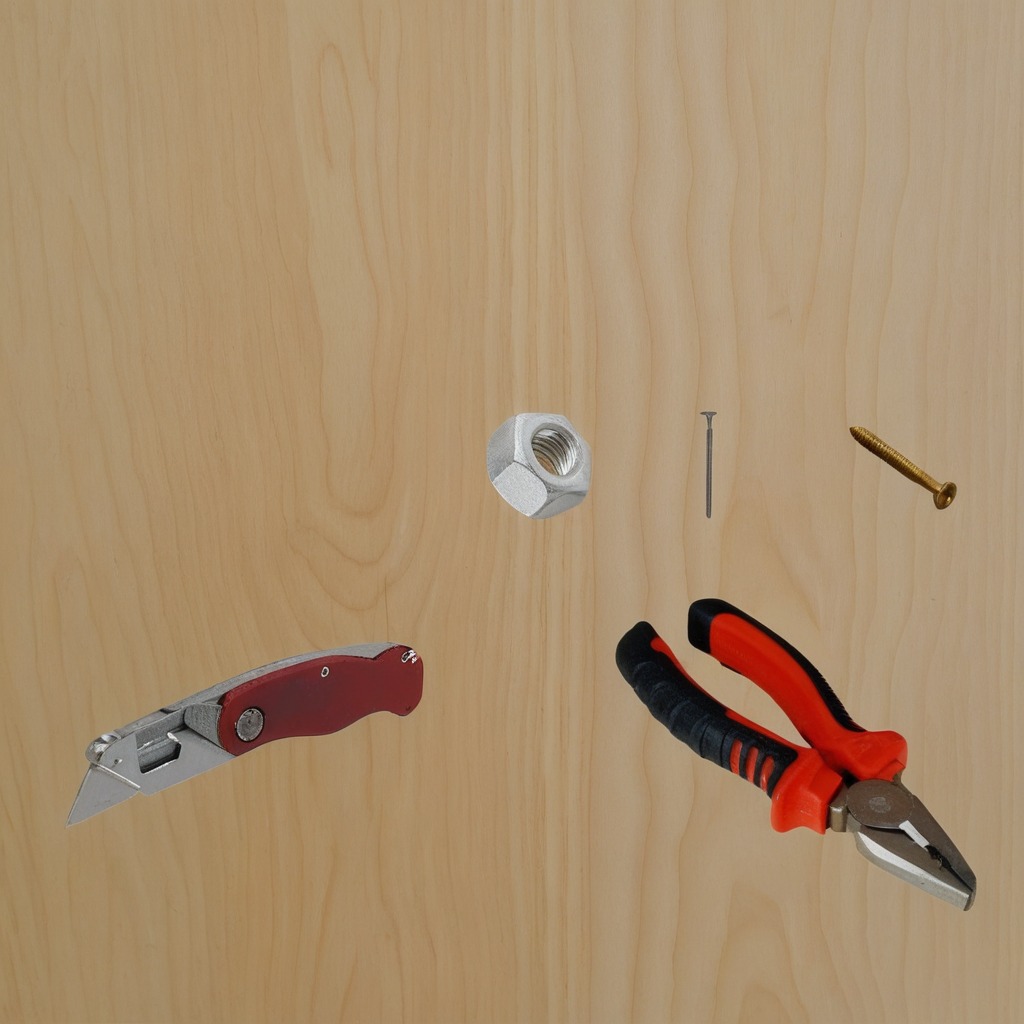
A utility knife, a metal machine screw, an iron nail, pliers, and a metal nut are lying on the plywood surface.